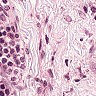
Metastatic tissue present: yes